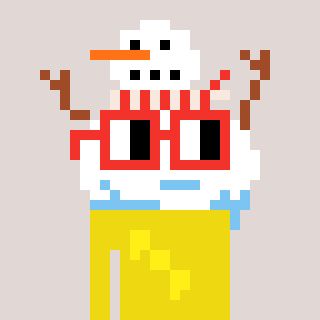
a pixel art character with square red glasses, a snowman-shaped head and a yellow-colored body on a warm background